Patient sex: M
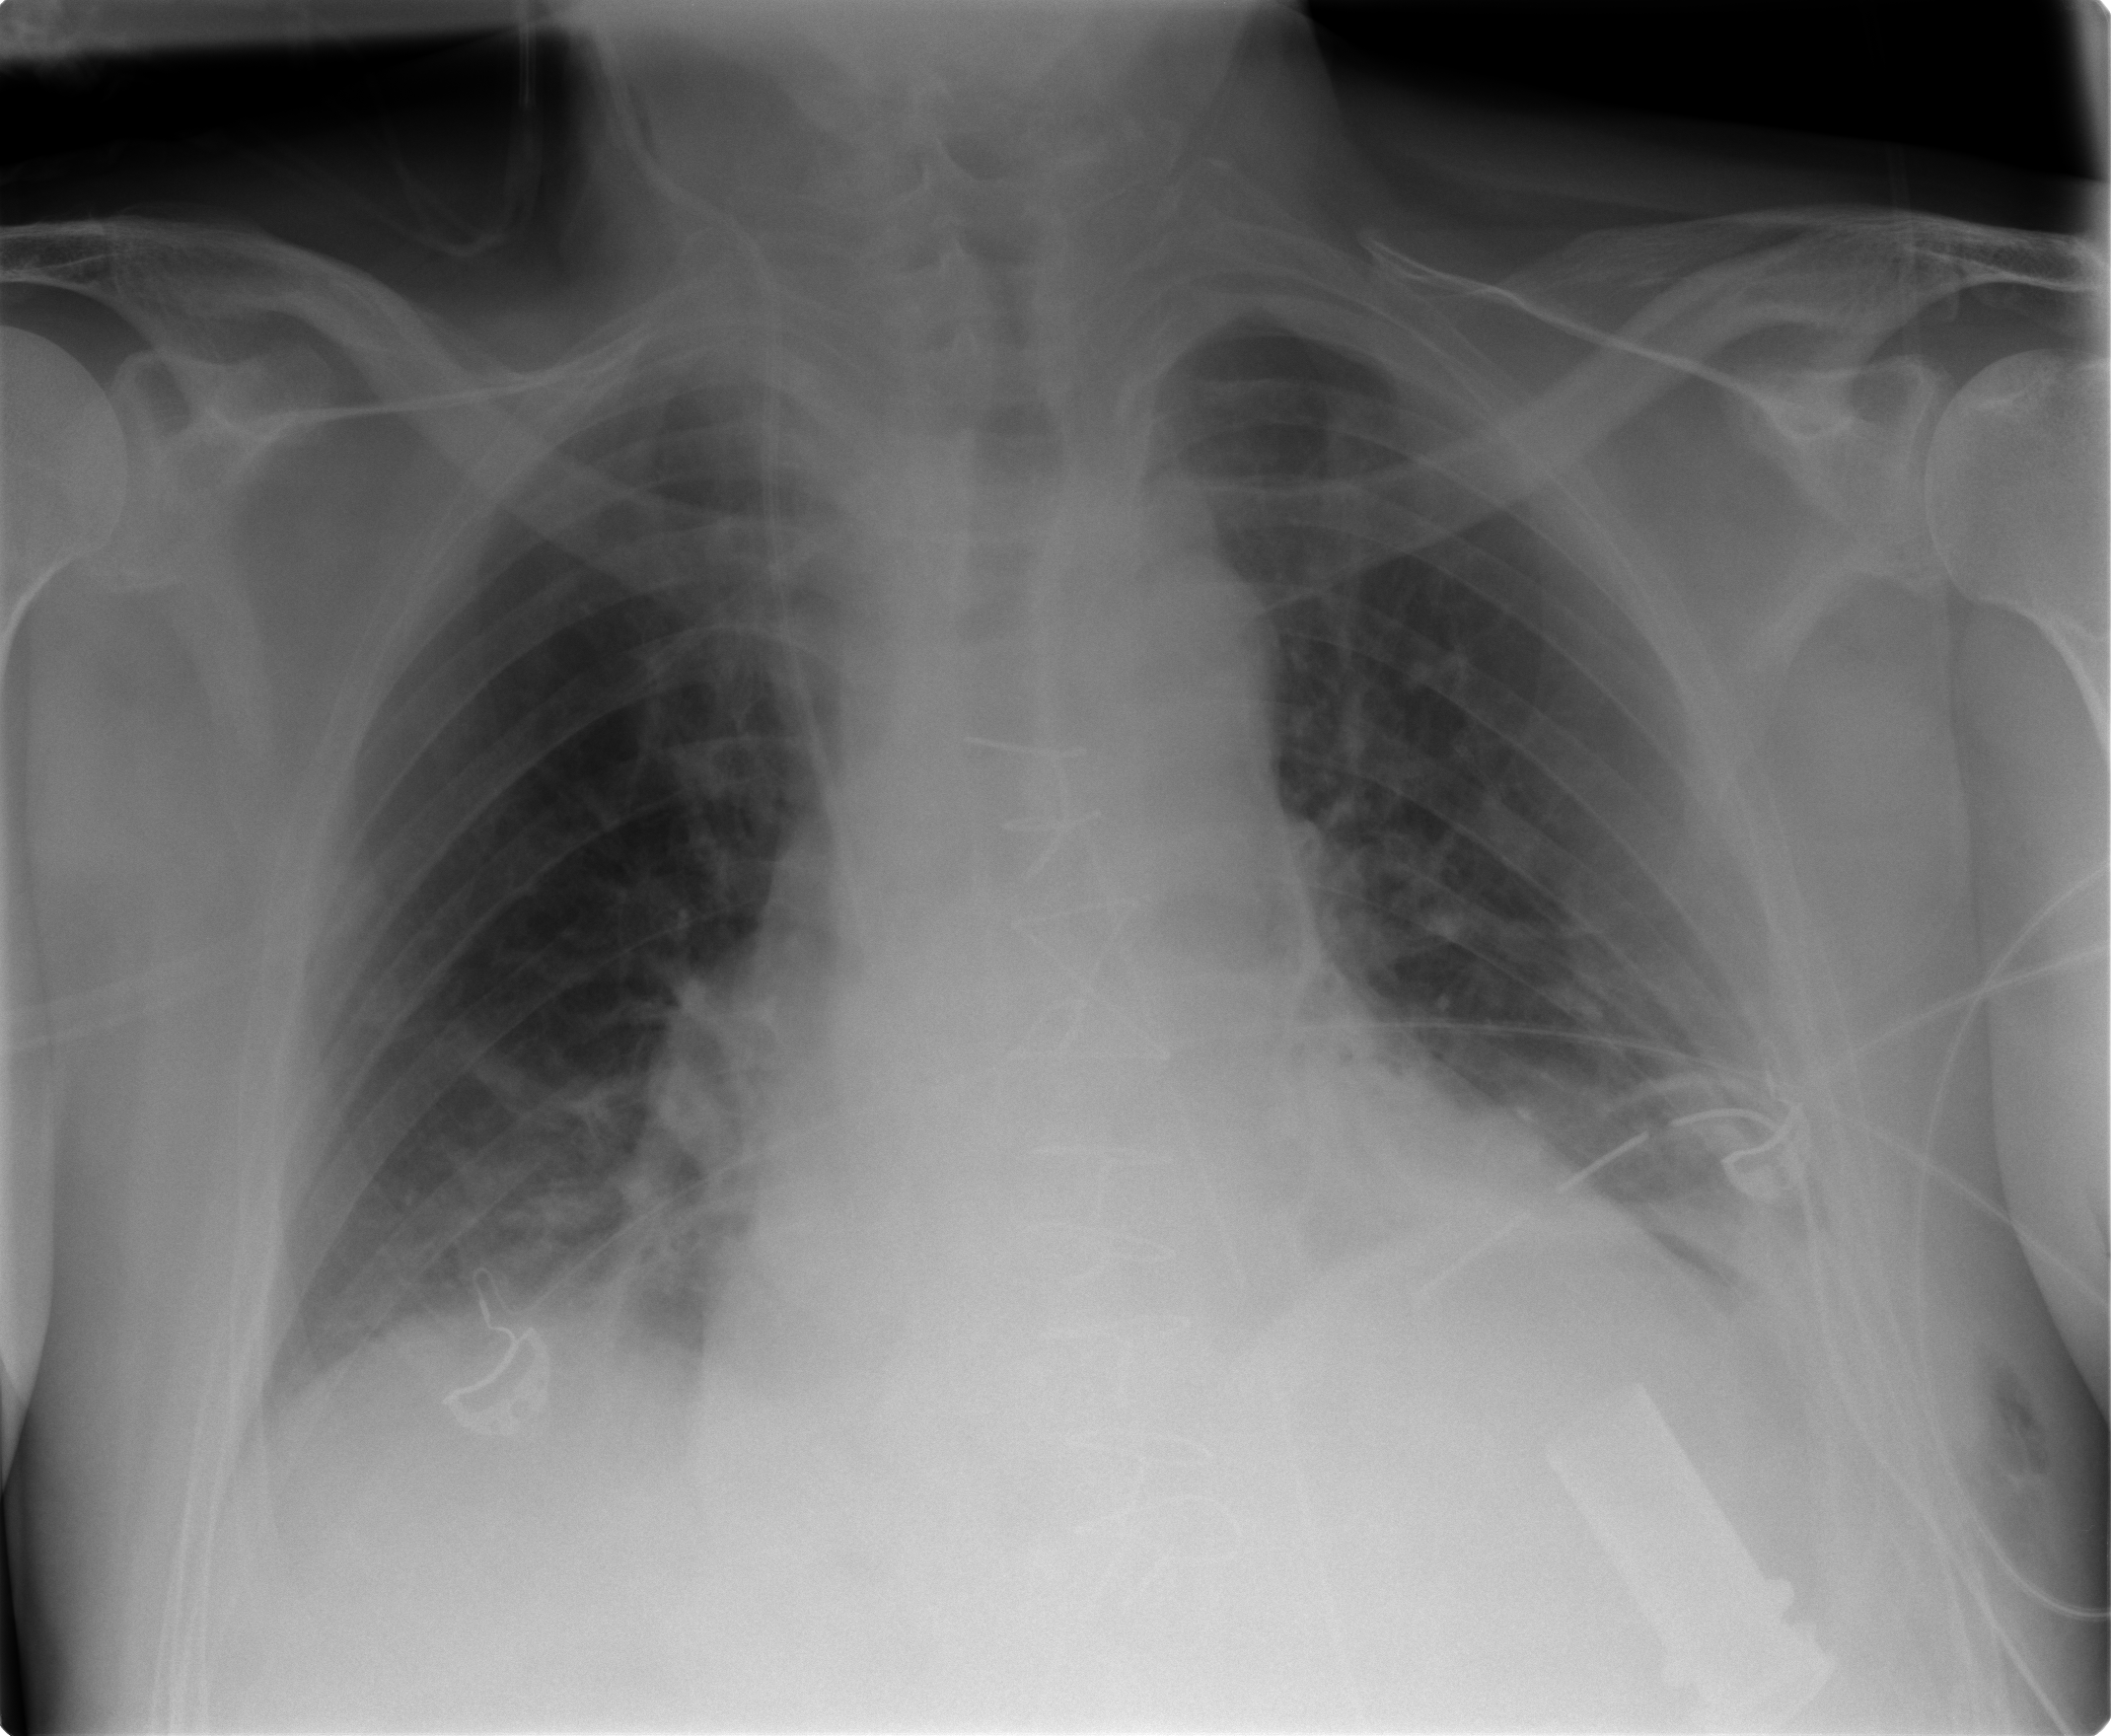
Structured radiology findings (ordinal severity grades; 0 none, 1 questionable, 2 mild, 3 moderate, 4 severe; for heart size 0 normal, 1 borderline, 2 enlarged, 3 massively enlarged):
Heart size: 2
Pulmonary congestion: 0
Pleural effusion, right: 0
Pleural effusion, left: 2
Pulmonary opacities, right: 0
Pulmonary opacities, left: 0
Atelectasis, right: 0
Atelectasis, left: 2